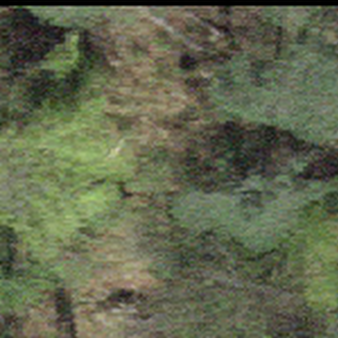
Label: other